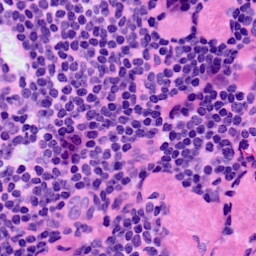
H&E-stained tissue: LymphNode